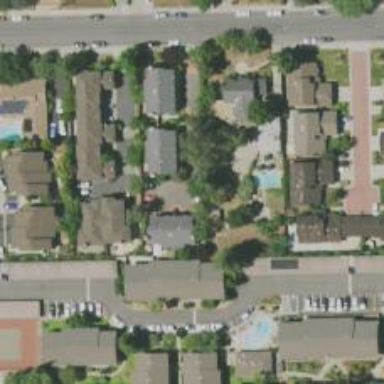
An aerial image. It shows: Living street.